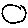
Label: circle